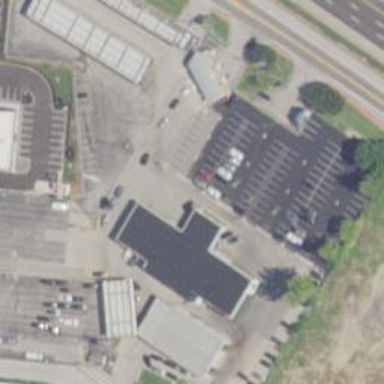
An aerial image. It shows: Car rental service.